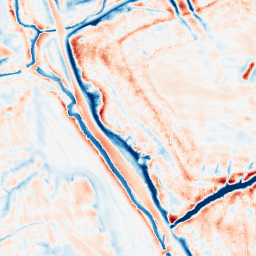
Category: edge_preserving
Decomposition family: bilateral
Decomposition parameters: d: 21
sigma_color: 100
sigma_space: 25
Upsampling method: fft_zeropad
Upsampling parameters: scale: 4
Upsampling scale: 4